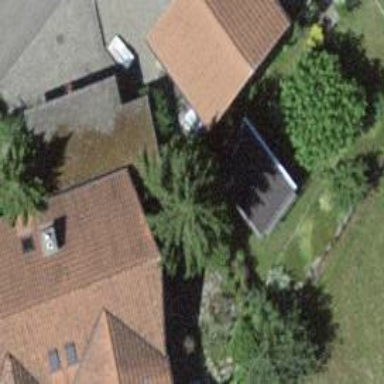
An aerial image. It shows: Building with tile roof.